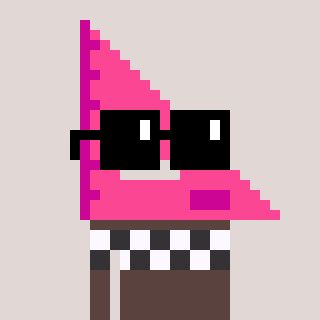
a pixel art character with square black sunglasses, a squadron ruler-shaped head and a darkbrown-colored body on a warm background